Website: lowes
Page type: customer-info-address
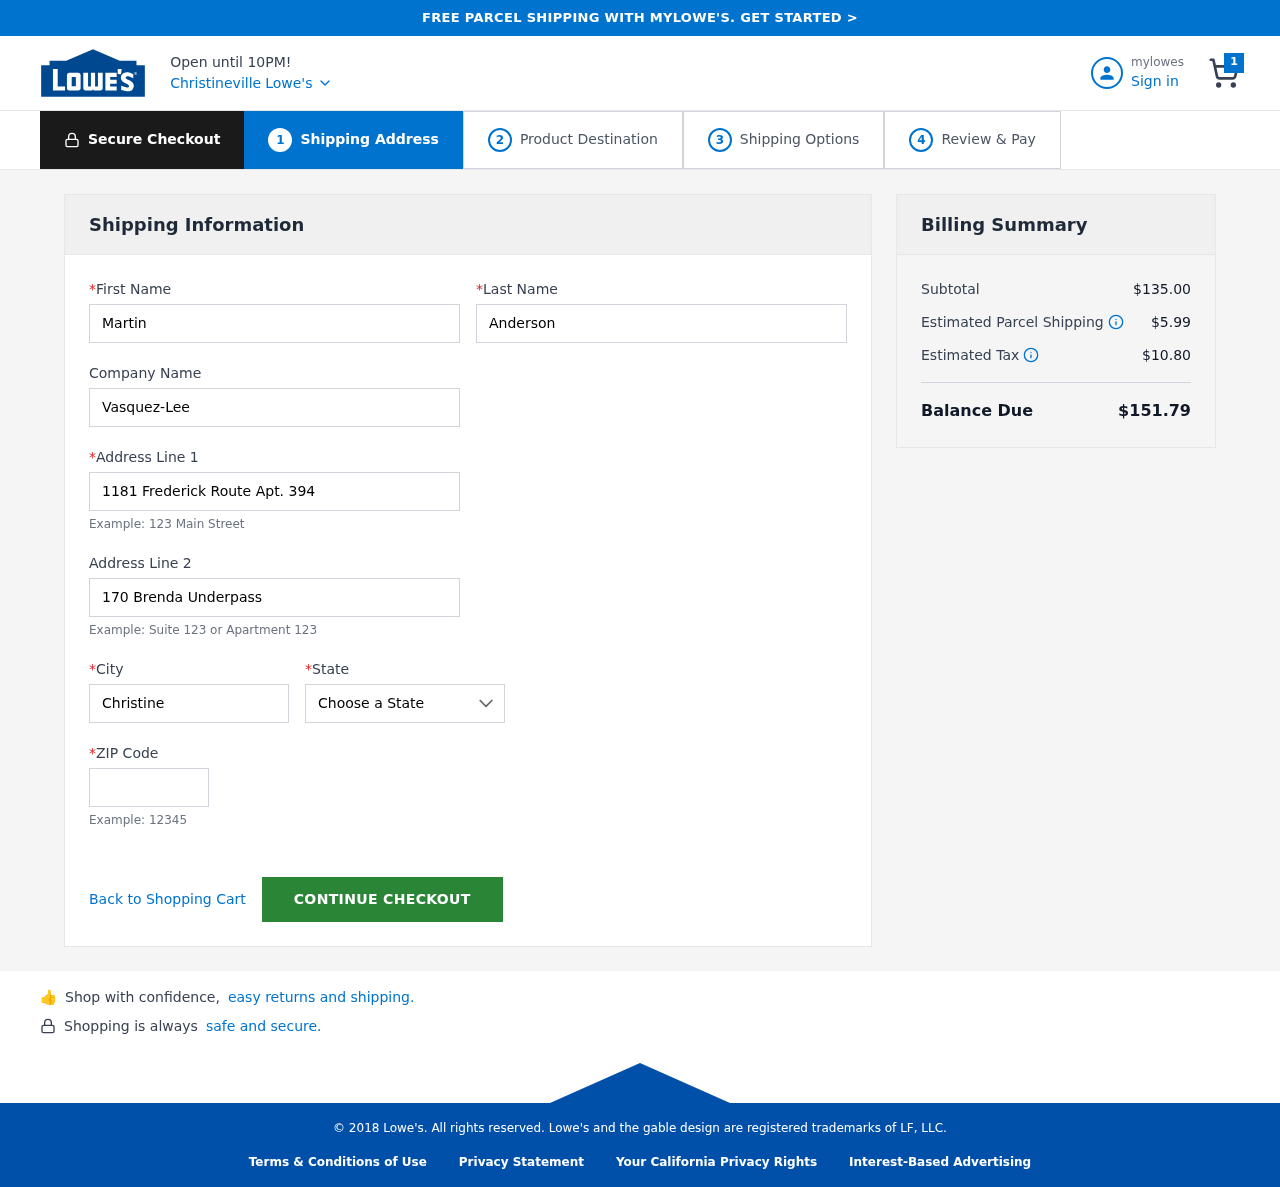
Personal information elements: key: PII_CITY
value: Christineville
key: PII_COMPANY
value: Vasquez-Lee
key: PII_FIRSTNAME
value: Martin
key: PII_LASTNAME
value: Anderson
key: PII_POSTCODE
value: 47521
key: PII_STATE
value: Hawaii
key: PII_STREET
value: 1181 Frederick Route Apt. 394
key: PII_STREET2
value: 170 Brenda Underpass
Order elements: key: ORDER_NUM_ITEMS
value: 1
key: ORDER_SUBTOTAL
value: $135.00
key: ORDER_SHIPPING_COST
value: $5.99
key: ORDER_TAX
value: $10.80
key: ORDER_TOTAL
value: $151.79